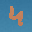
Label: 4